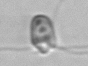
Label: flagellate_morphotype1